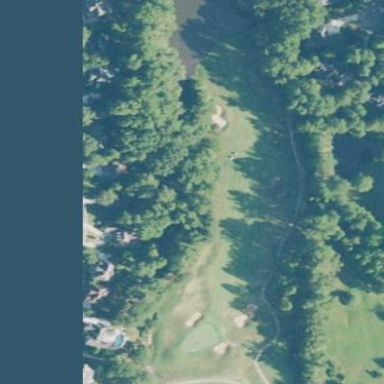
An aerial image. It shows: Golf course.